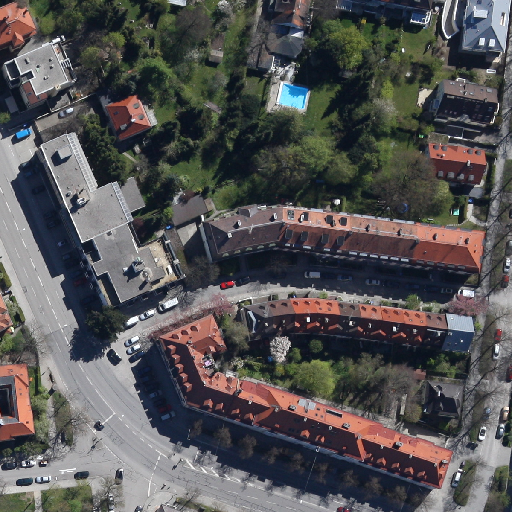
Referring expression: van in the parking area